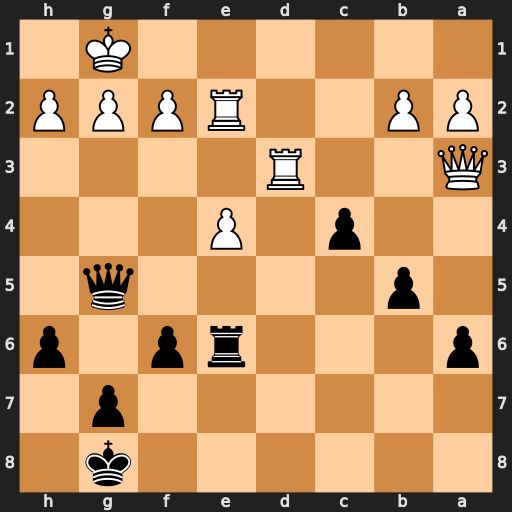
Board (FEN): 6k1/6p1/p3rp1p/1p4q1/2p1P3/Q2R4/PP2RPPP/6K1
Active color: b
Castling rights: -
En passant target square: -
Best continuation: Qc1+ Rd1 Qxd1+ Re1 Qxe1#